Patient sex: M
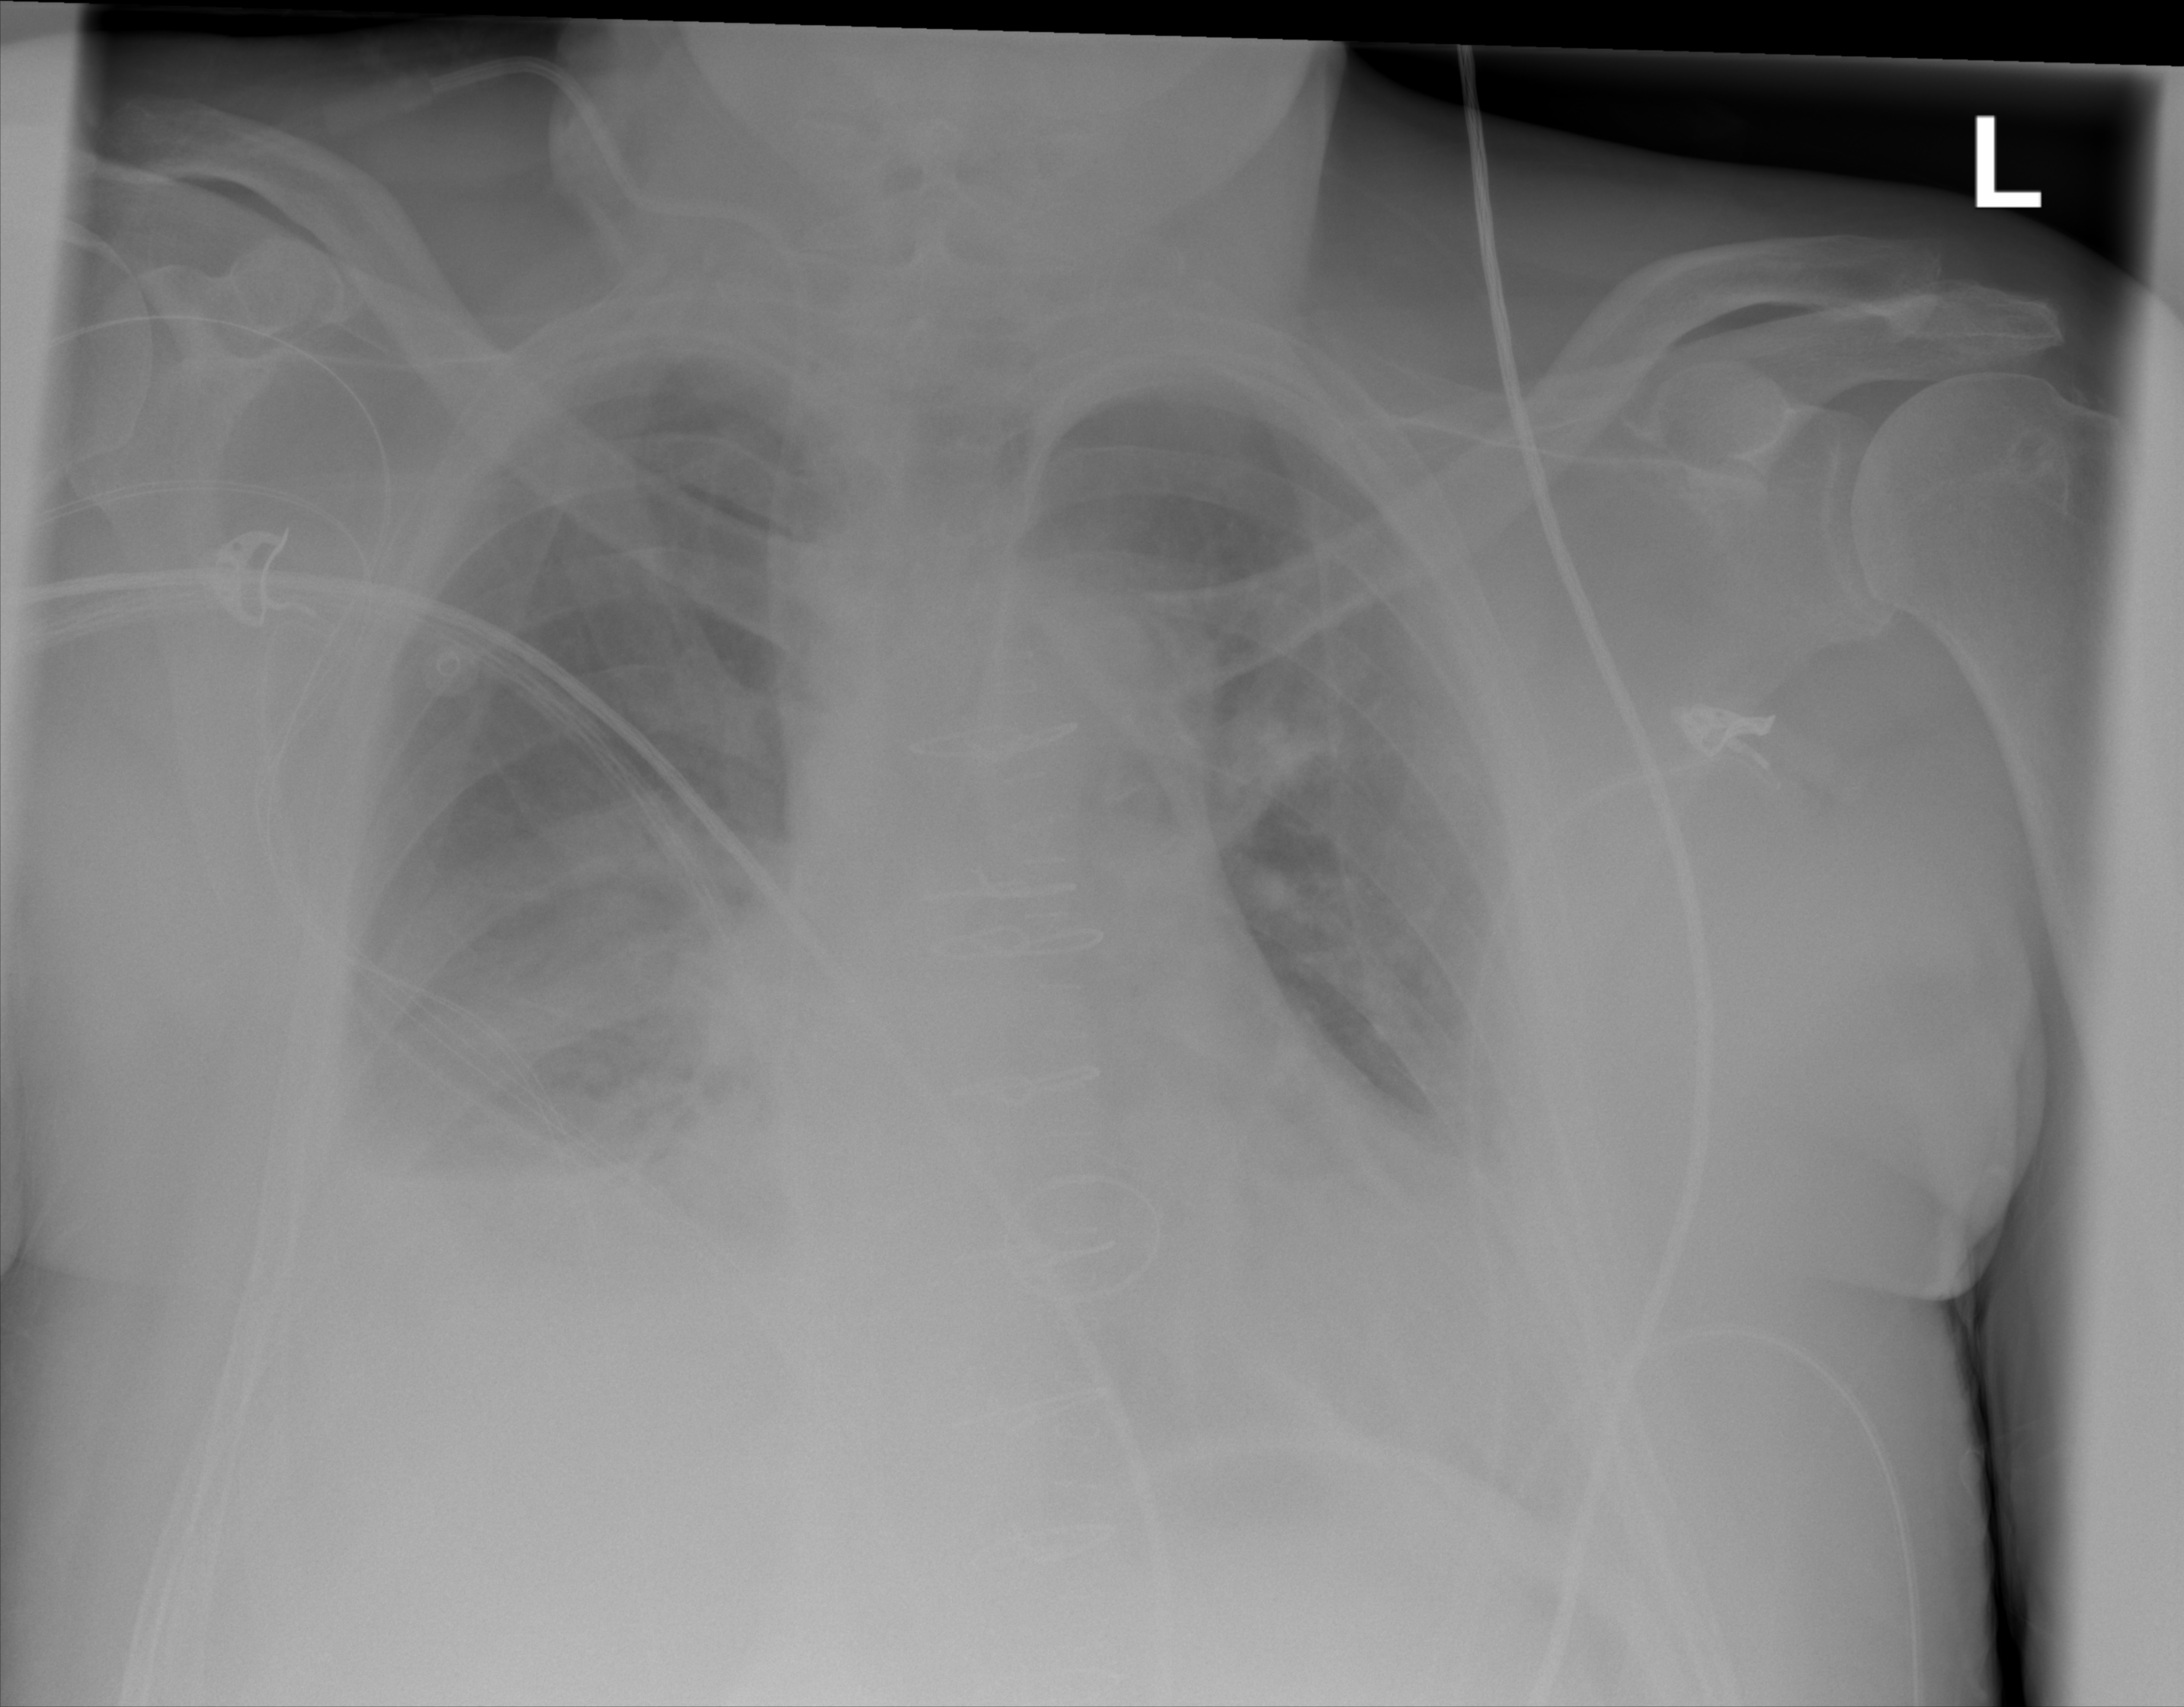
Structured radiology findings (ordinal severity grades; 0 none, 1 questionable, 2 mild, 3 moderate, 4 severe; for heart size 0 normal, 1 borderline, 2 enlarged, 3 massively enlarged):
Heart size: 2
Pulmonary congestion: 0
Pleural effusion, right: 2
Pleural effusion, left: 2
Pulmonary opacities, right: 0
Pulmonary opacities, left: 0
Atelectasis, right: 2
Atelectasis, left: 2